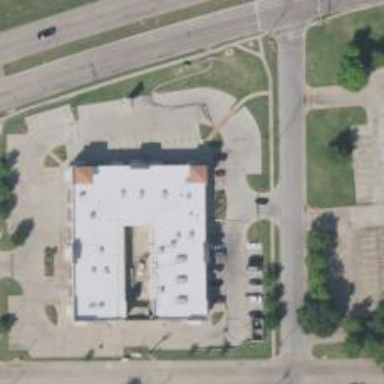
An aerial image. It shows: Convenience shop.